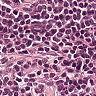
Metastatic tissue present: no